Field crop: maize
Growth stage: 2
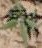
Species: atriplex